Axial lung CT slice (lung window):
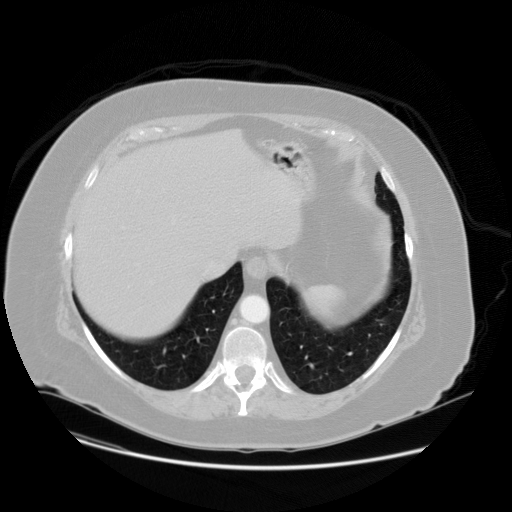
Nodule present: no